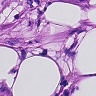
Metastatic tissue present: yes